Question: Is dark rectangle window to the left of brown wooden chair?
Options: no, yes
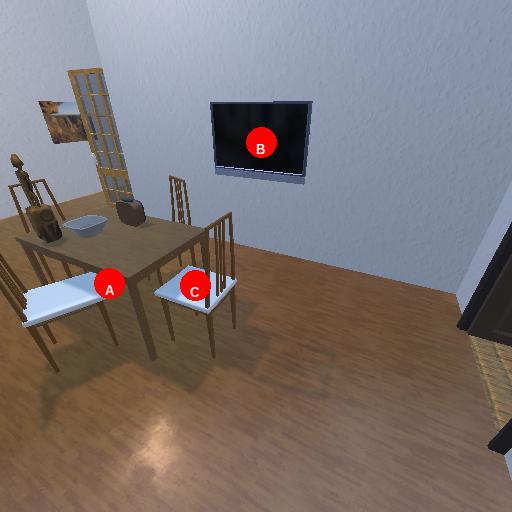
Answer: no